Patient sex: M
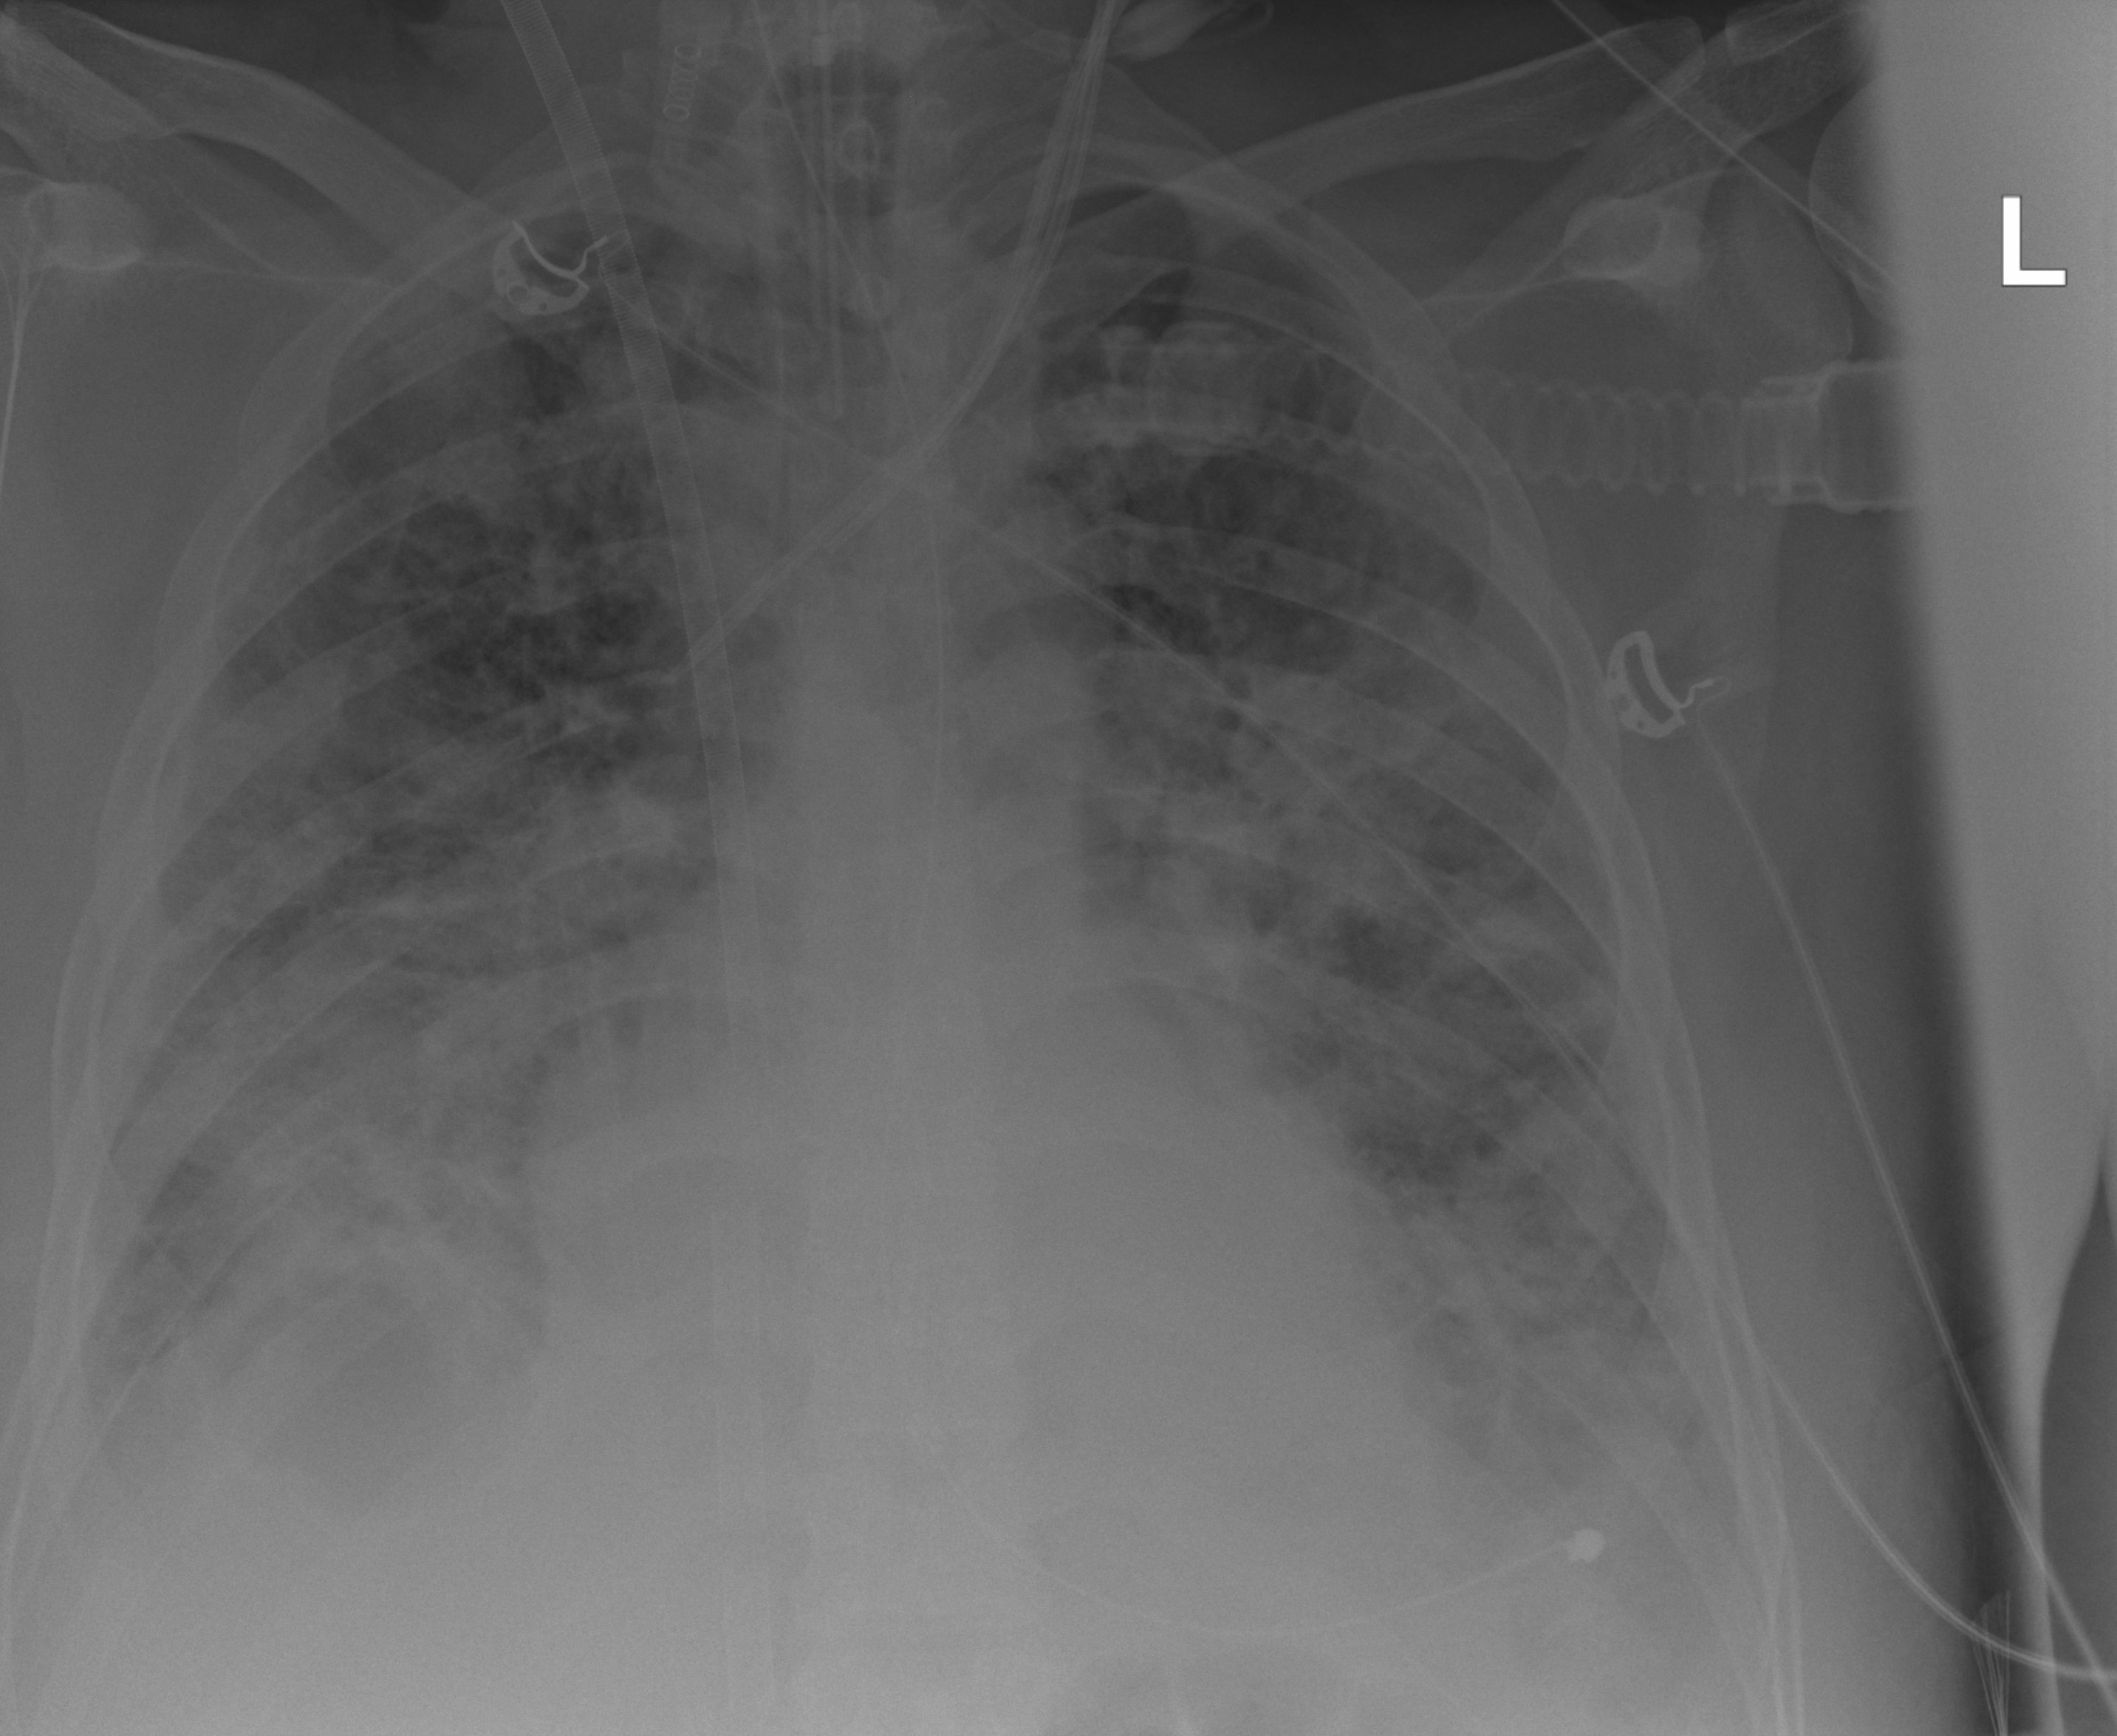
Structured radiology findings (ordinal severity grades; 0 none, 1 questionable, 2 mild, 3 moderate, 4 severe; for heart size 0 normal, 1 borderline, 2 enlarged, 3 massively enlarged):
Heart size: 1
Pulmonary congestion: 2
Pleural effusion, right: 2
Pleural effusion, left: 2
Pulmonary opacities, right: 4
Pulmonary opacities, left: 4
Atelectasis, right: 2
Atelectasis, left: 2